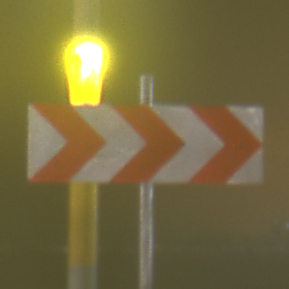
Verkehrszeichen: RichtungstafelnInKurvenGrossLinks
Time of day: Night
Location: Outdoor (Urban)
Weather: PartlyCloudy
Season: NotSpecified
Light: Artificial